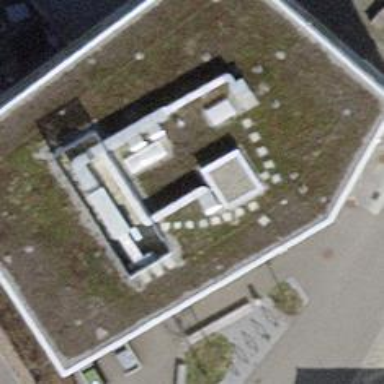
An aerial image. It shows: Part of building.